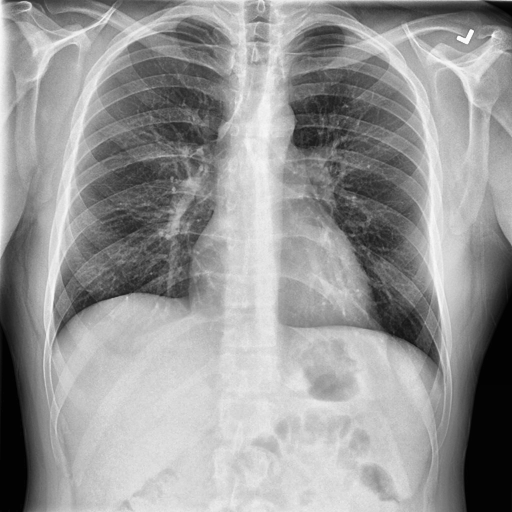
Finding: NORMAL